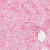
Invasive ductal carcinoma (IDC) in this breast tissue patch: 0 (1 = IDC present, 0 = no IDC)